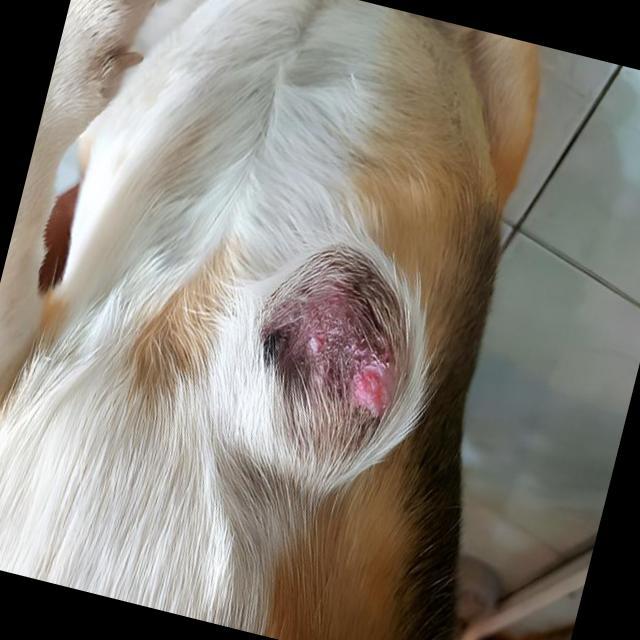
Canine dermatitis — inflammation of the skin presenting with erythema, pruritus, papules, and excoriation. May be allergic, contact, or atopic in origin.